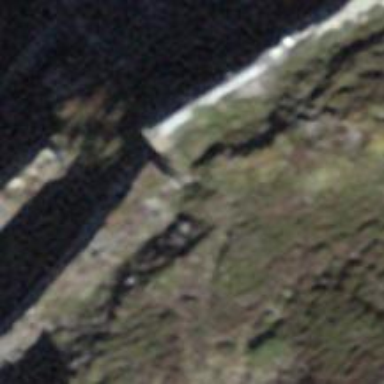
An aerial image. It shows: Retaining wall.